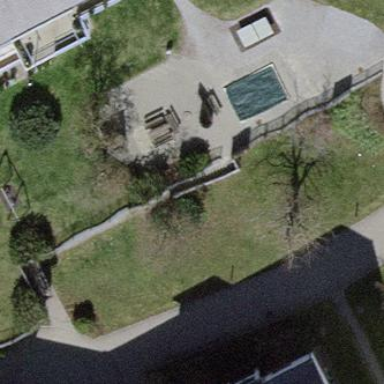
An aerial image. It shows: Playground area for leisure land.